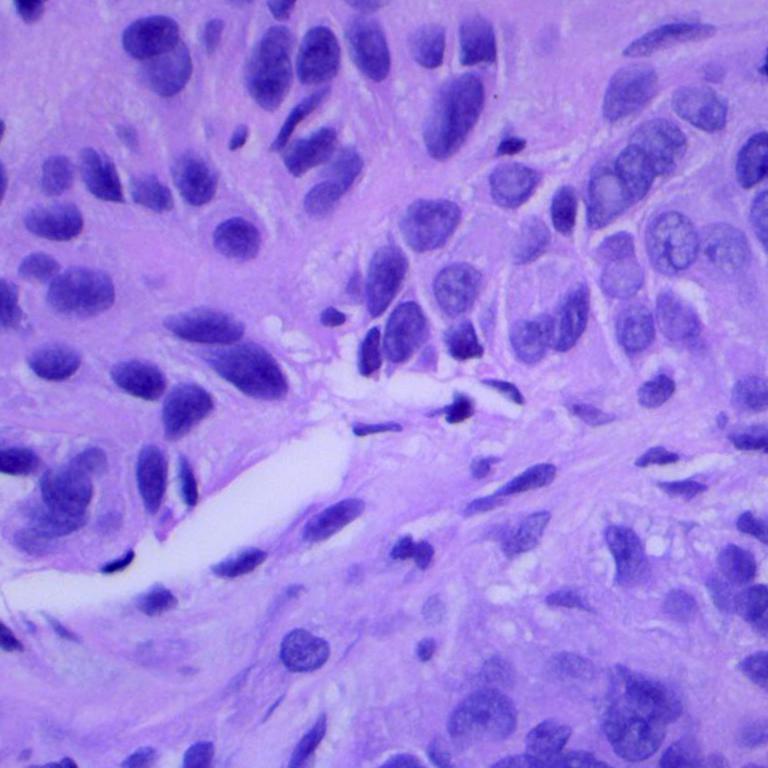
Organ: lung
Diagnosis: squamous carcinomas